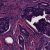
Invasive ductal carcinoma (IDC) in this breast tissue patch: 0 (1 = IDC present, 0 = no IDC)